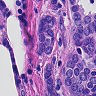
Metastatic tissue present: yes